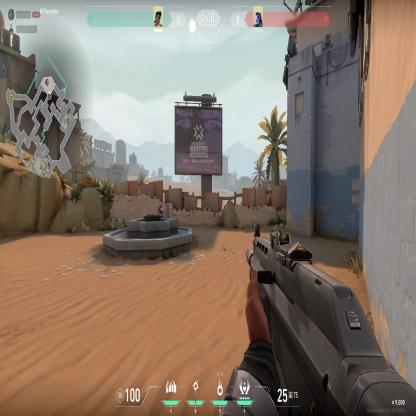
Label: enemy